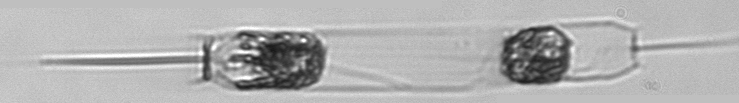
Label: Ditylum_brightwellii